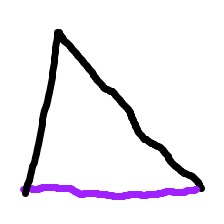
Shape: triangle